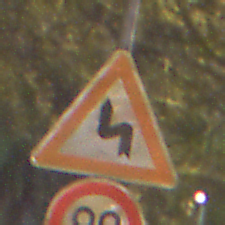
Verkehrszeichen: DoppelkurveZunaechstLinks
Zusatzzeichen unten: Geschwindigkeit90
Umgebung: Outdoor, Suburban
Tageszeit: Night
Wetter: PartlyCloudy
Licht: Artificial
Jahreszeit: NotSpecified
Kontrast: HighContrast